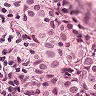
Metastatic tissue present: yes